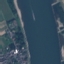
Land use / land cover: River